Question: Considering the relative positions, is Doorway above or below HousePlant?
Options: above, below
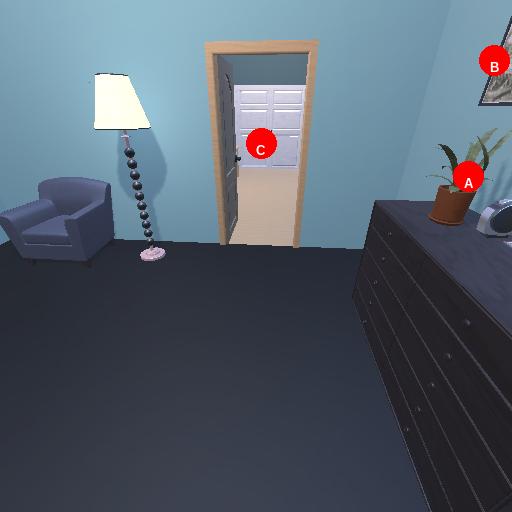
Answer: above